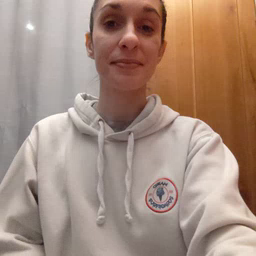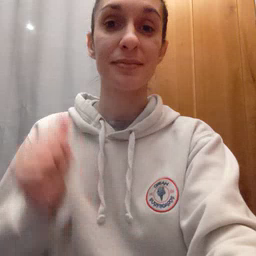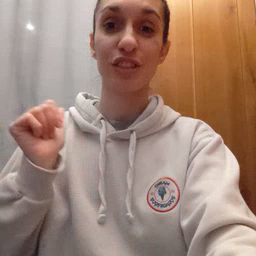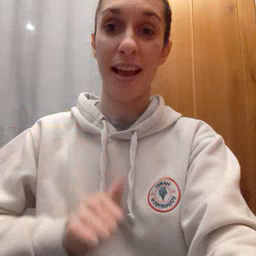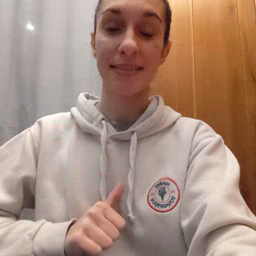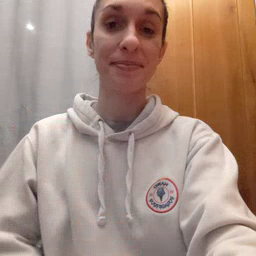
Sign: jacket